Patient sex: M
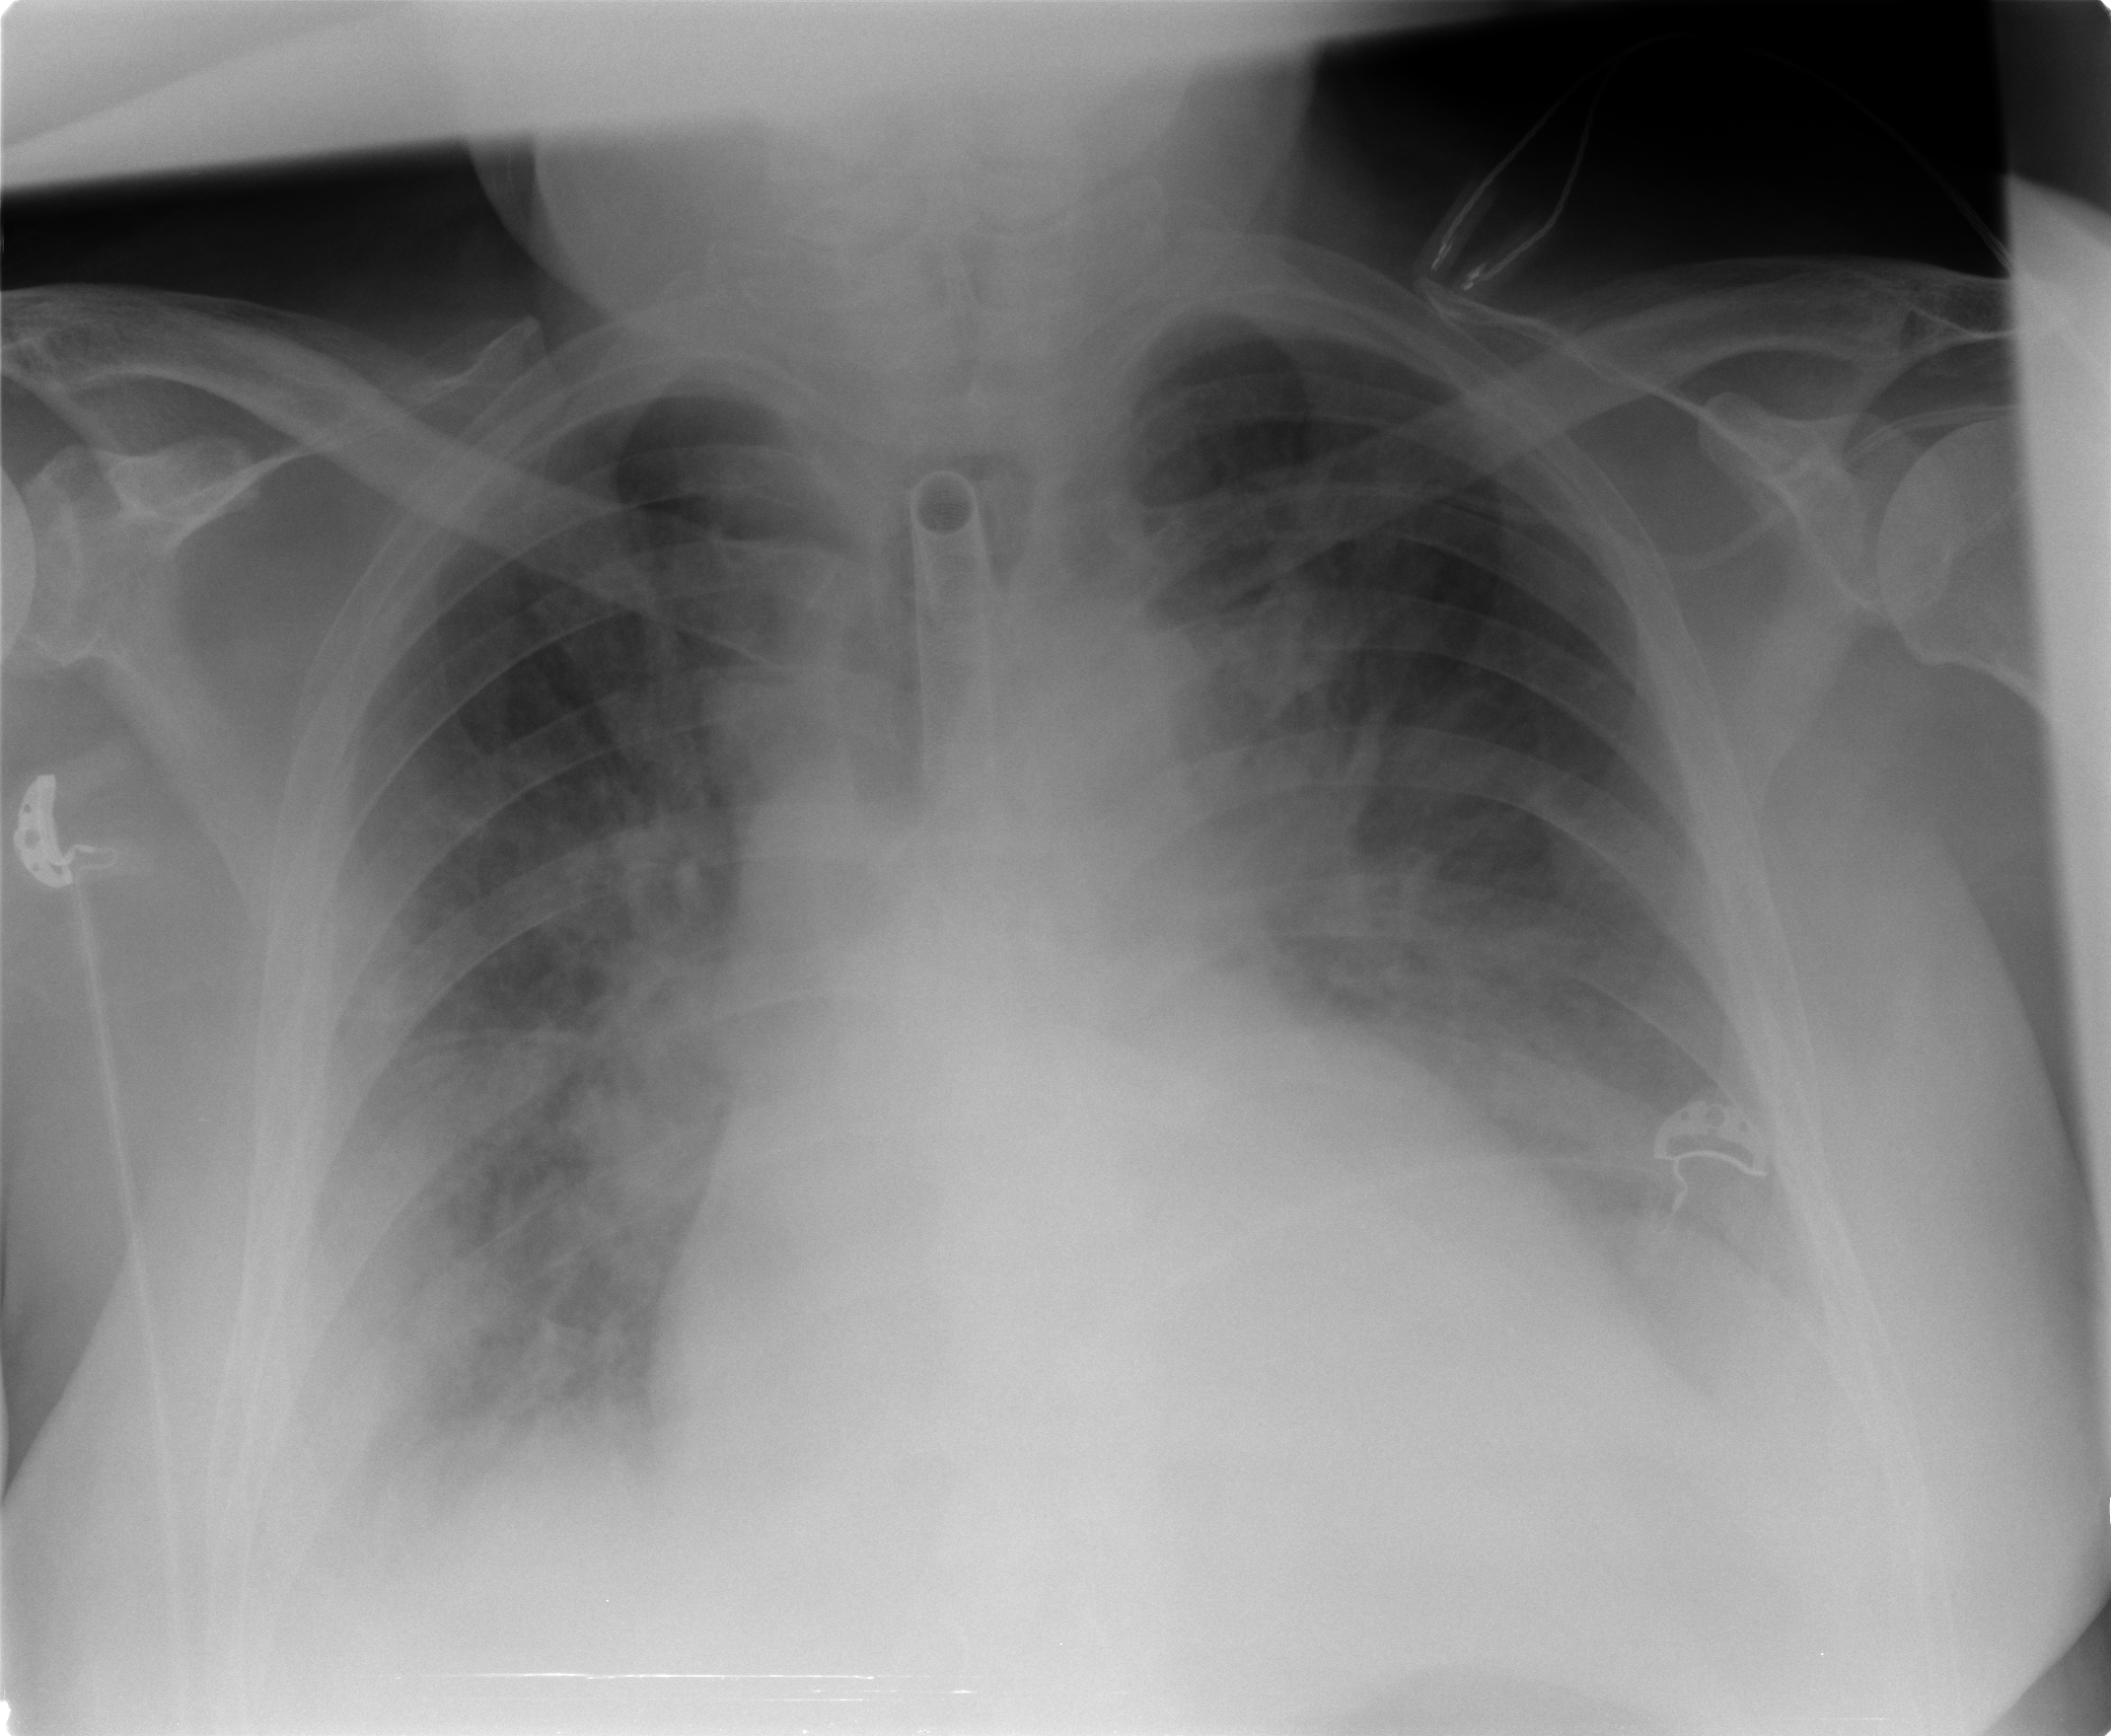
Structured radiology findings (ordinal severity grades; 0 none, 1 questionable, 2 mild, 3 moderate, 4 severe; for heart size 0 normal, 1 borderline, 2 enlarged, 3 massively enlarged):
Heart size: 2
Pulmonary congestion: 3
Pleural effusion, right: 3
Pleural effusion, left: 2
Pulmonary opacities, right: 2
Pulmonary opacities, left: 0
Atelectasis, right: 3
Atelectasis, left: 2